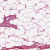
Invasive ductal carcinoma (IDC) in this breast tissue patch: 0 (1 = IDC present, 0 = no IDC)